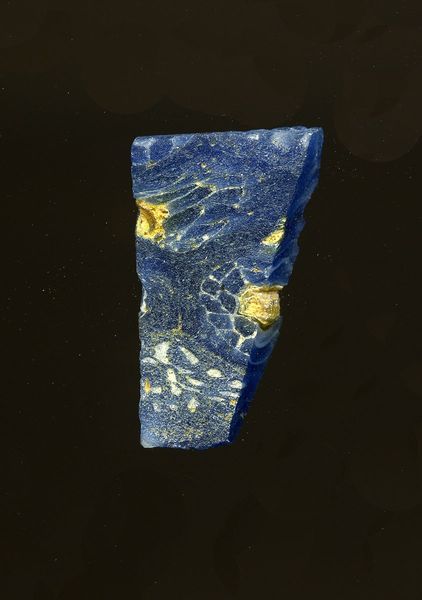
Titel: Fragment eines Gefäßes
Standort: Hamburg
Institution: Museum für Kunst und Gewerbe Hamburg
Schlagwörter: glas, antike, technik, kaiserzeit, aufbewahrung, blumenornamente, schankgeschirr, gefäß, behälter, frühe kaiserzeit, prinzipat, römische, millefiori, mittlere, späte